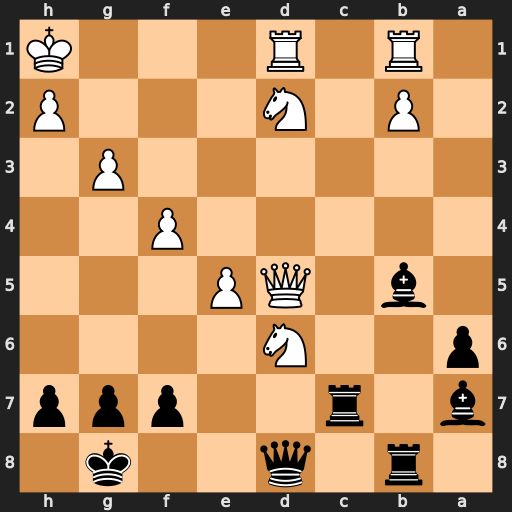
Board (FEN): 1r1q2k1/b1r2ppp/p2N4/1b1QP3/5P2/6P1/1P1N3P/1R1R3K
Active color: b
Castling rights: -
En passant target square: -
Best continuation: Bc6 Qxc6 Rxc6